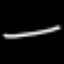
Label: line